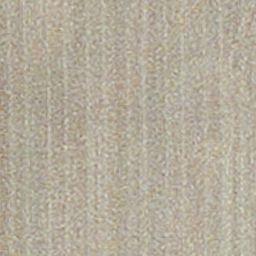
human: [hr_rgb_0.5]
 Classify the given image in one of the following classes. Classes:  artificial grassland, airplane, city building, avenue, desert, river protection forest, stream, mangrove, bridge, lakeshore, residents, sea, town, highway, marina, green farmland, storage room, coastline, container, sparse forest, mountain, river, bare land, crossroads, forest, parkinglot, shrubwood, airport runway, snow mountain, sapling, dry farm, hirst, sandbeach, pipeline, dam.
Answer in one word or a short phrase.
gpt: dry farm